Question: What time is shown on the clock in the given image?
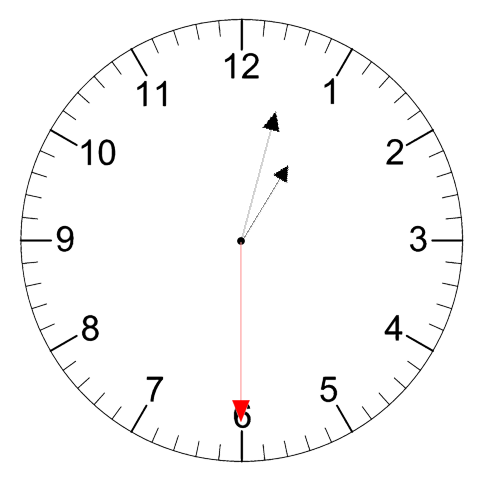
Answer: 01:02:30